Aerial crown-view tile of a tropical tree (Barro Colorado Island, Panama), acquired 20250317:
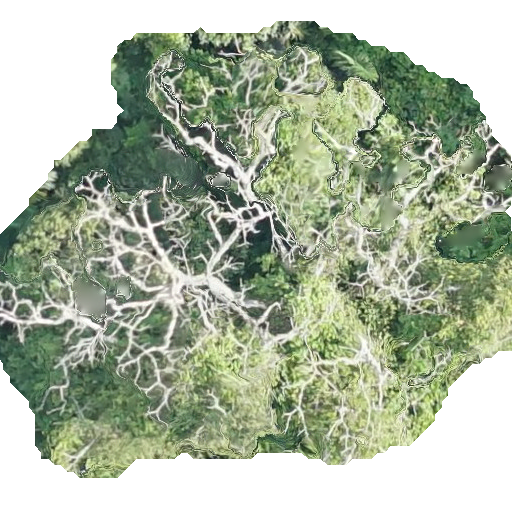
Species: Pseudobombax septenatum
GBIF accepted scientific name: Pseudobombax septenatum
Crown area: 279.687 m²